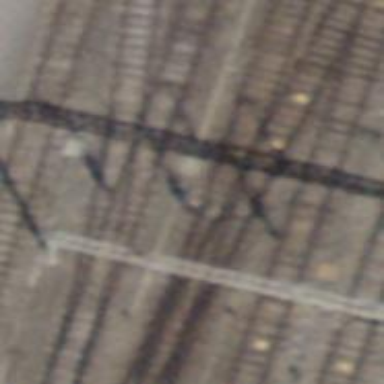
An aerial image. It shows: Railway switch.